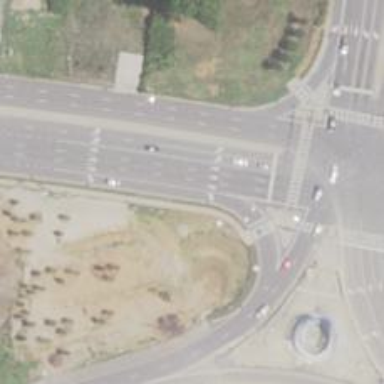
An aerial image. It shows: Primary link highway.